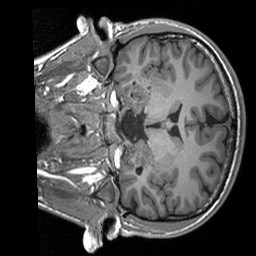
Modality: T1w
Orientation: coronal
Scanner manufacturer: siemens
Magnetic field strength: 3 T
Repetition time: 1.76 s
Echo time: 0.0022 s